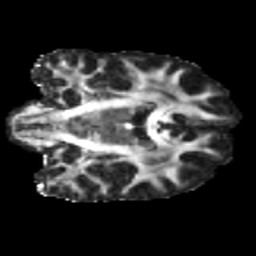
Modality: FA
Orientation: coronal
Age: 46
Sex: male
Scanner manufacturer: ge
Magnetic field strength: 3 T
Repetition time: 3.65 s
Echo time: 0.0807 s